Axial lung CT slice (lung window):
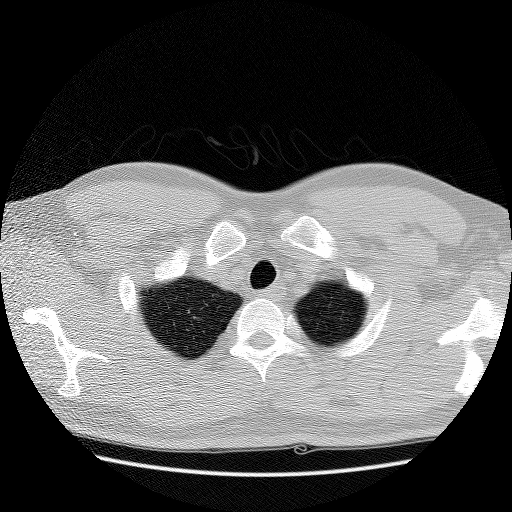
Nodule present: no